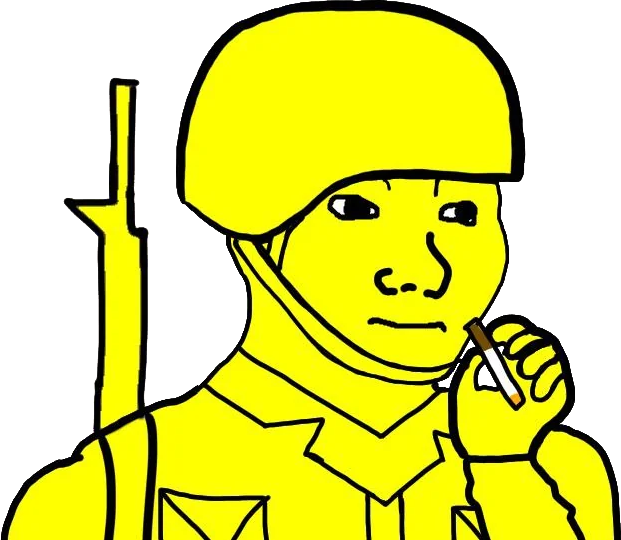
Label: 5_Objakt